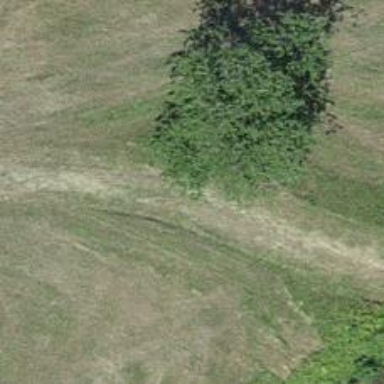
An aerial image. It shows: Grass track with grade5 track type.